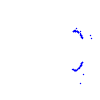
Particle: kaon